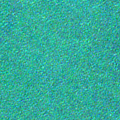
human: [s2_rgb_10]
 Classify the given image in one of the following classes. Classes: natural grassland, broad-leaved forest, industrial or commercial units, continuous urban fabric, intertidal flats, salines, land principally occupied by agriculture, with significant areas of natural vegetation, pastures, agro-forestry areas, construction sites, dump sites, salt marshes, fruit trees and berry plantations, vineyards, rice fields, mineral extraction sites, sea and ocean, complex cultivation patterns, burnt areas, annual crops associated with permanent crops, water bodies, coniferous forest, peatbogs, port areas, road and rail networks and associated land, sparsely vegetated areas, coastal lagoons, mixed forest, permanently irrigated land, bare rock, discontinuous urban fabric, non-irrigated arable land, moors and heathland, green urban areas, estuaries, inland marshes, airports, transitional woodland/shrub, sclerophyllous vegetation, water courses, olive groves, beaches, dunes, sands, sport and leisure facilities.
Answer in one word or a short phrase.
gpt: sea and ocean